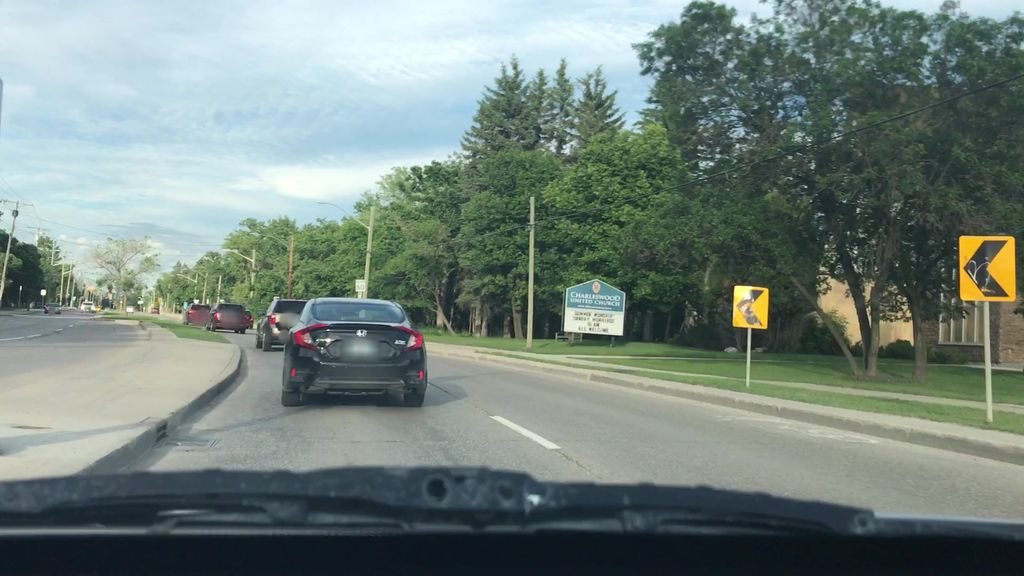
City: winnipeg